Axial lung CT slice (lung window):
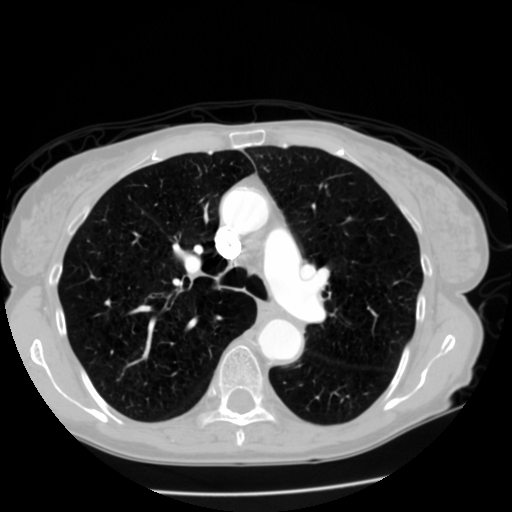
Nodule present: no